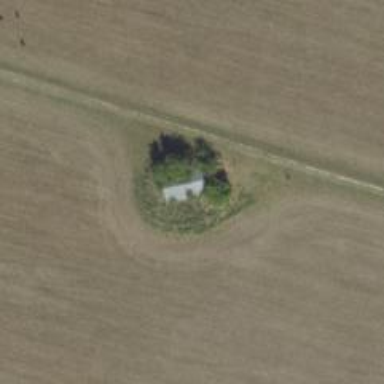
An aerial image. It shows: Military bunker.